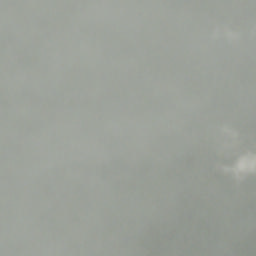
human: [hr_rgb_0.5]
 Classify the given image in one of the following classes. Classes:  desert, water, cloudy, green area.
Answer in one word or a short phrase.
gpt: cloudy